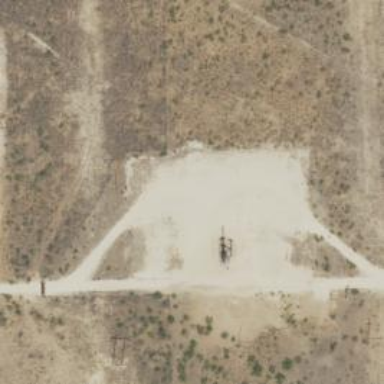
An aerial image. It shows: Petroleum well that is man-made.